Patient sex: M
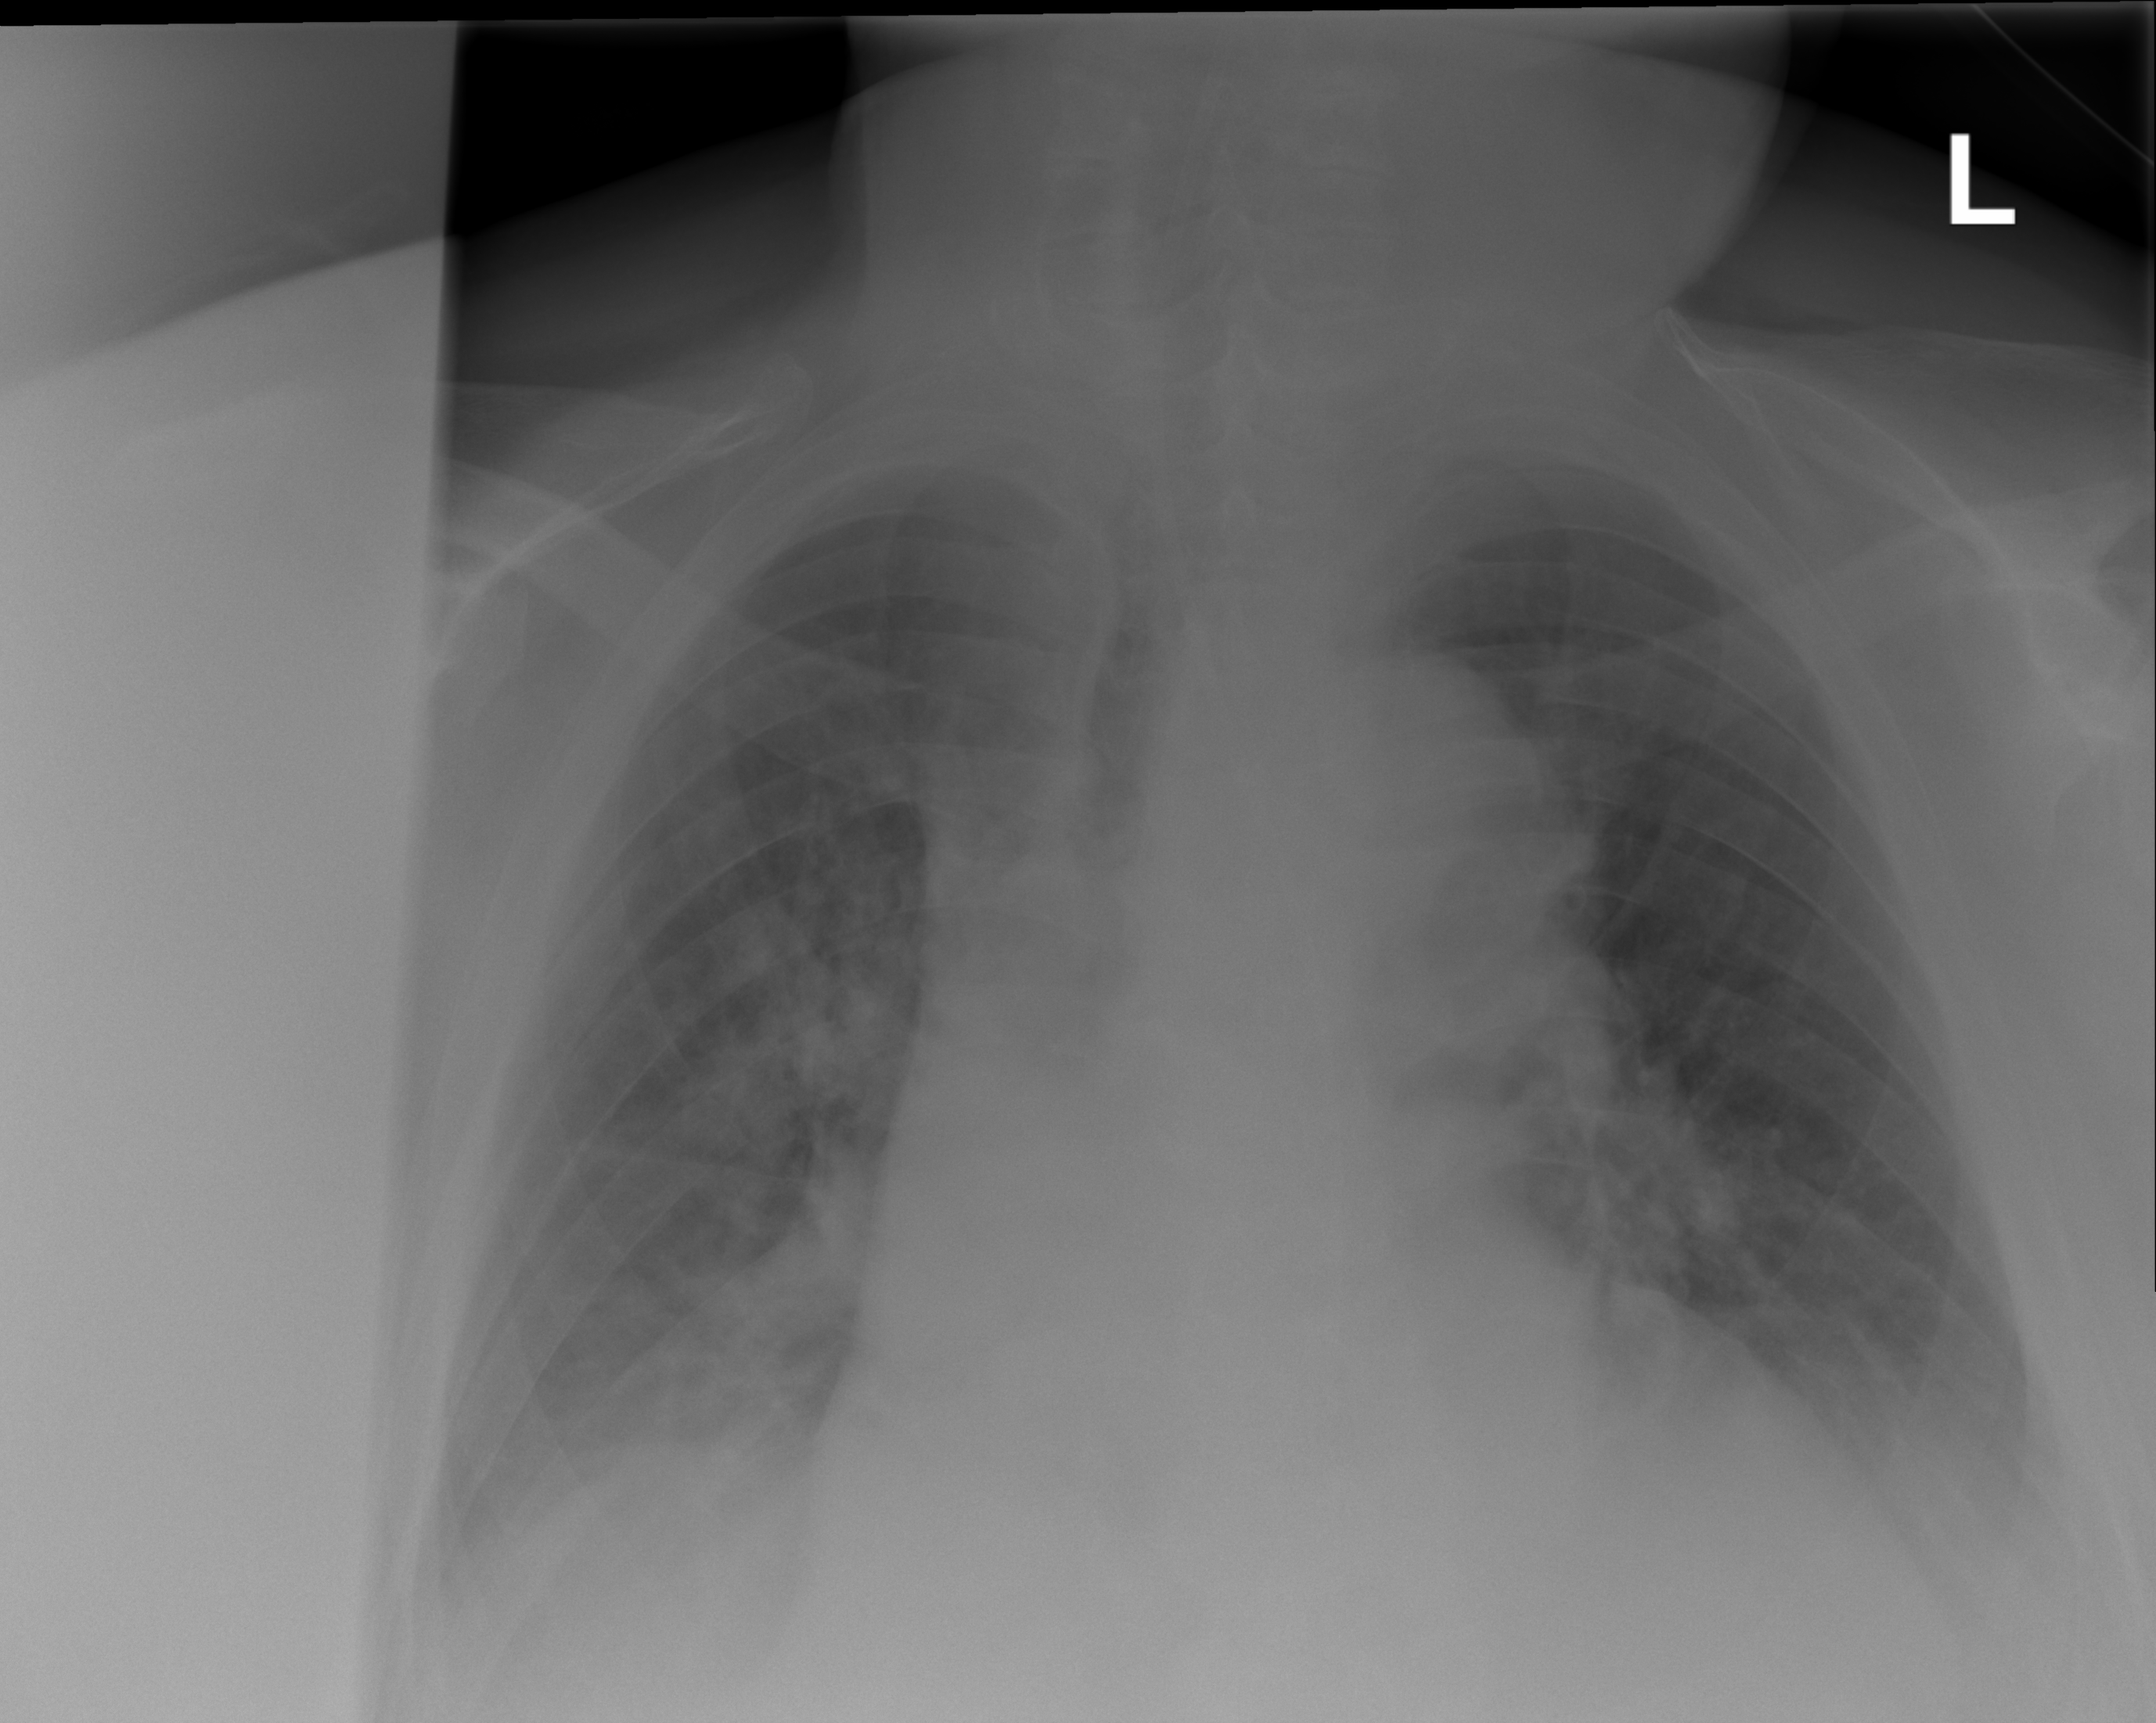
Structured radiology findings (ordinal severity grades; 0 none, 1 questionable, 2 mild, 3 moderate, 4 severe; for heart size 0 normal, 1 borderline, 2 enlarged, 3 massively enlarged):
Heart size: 2
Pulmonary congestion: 2
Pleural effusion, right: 2
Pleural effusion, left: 2
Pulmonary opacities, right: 1
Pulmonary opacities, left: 1
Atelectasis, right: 2
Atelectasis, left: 2